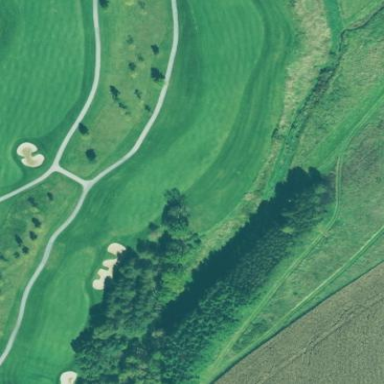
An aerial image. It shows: Area of rough grass used for golf.